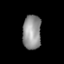
Tissue: lung
Cell type: Epithelial cells
Senescence score: 0.1525
Nuclear area (px): 622
Mean DAPI intensity: 146.566